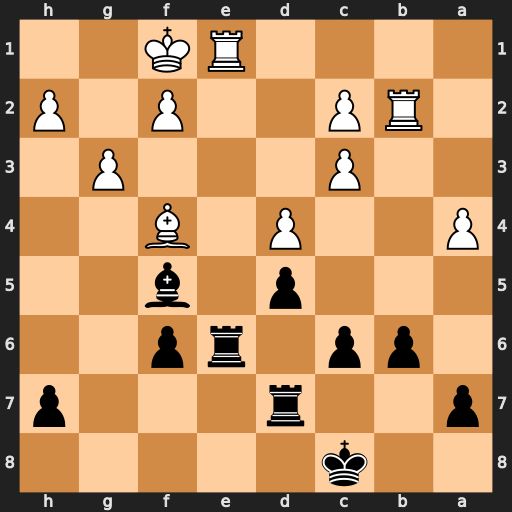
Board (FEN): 2k5/p2r3p/1pp1rp2/3p1b2/P2P1B2/2P3P1/1RP2P1P/4RK2
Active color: b
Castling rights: -
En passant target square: -
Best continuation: Bh3+ Kg1 Rxe1#